Question: Ok sensible answers and not "IE is crap"...
I've produced this site at www.letsrentuk.com and in IE it looks like this:

Now what I've done in the CSS is change the width on the left column, however nothing changed in IE.
Please help, thanks.
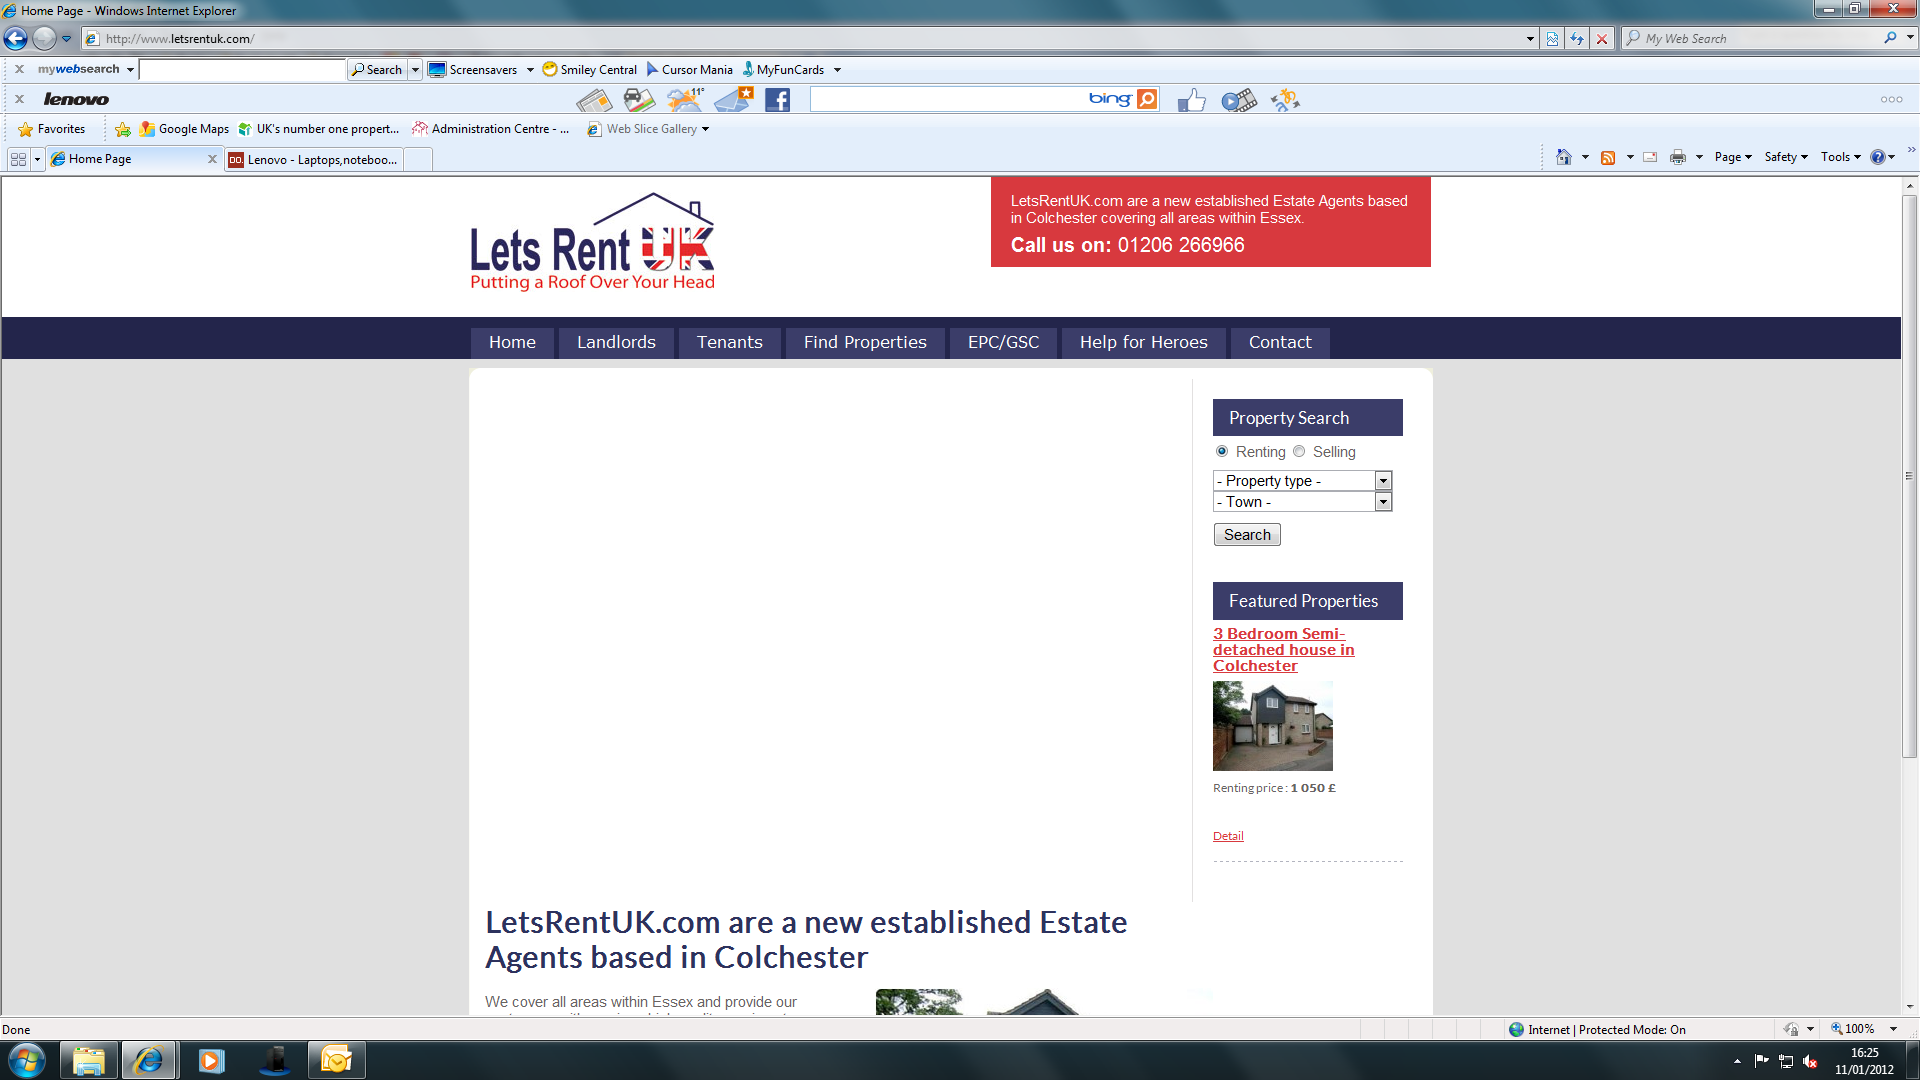
Answer: IE is crap, and that's what you get for using tables for layout!
..just kidding. Mostly.
The problem seems to be, in 'ie.css':
'''
.main-right-only {
width: 740px;
}
'''
Remove that, and it works.
All other browsers have 'width: 680px' applied instead, and IE needs the same thing.